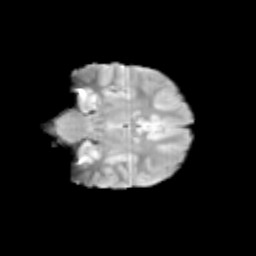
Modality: T2w
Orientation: coronal
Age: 10
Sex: female
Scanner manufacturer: siemens
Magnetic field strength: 3 T
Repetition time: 3.8 s
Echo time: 0.07 s